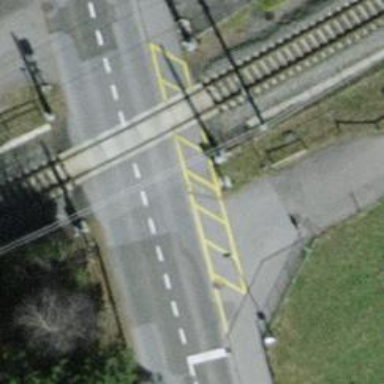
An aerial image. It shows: Level crossing with double half barrier.